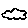
Label: cloud